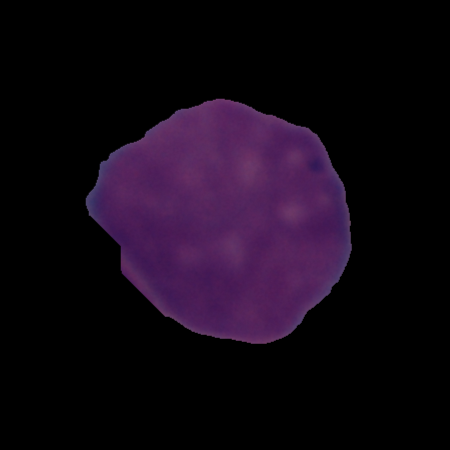
Label: cancer